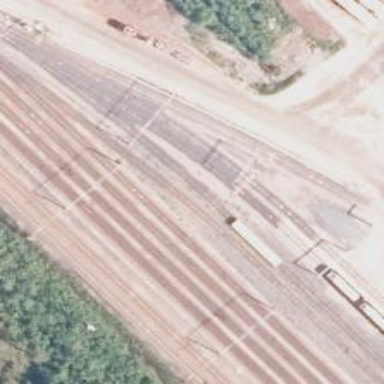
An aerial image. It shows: Wedge is used for the railway derail.